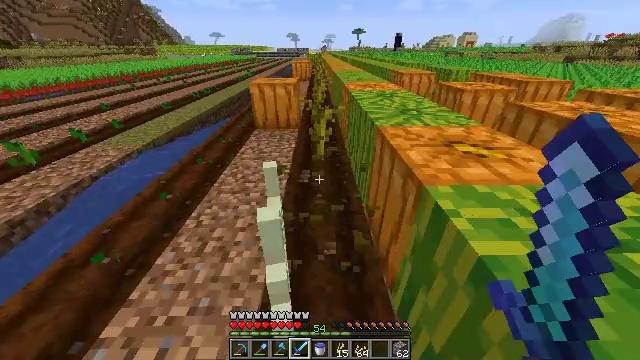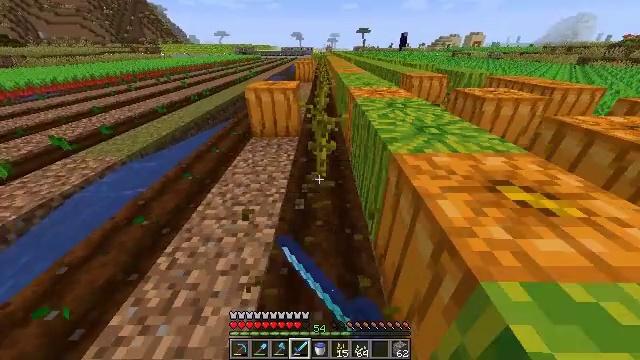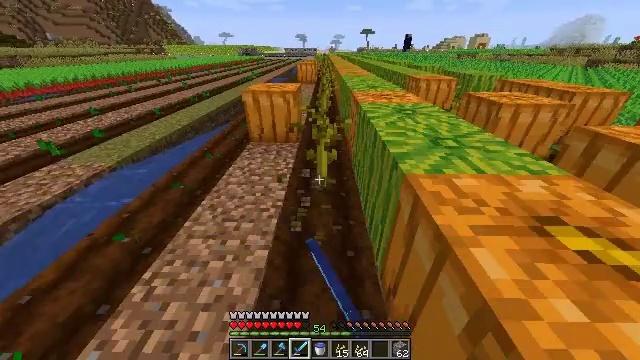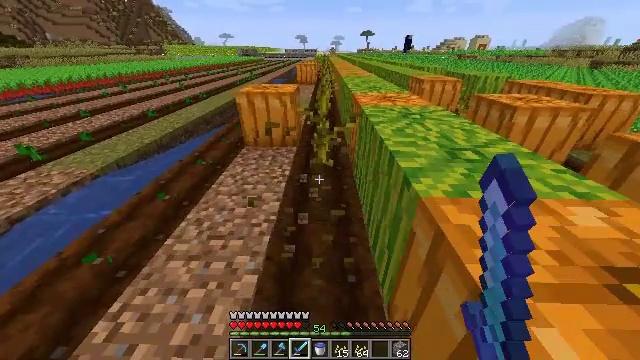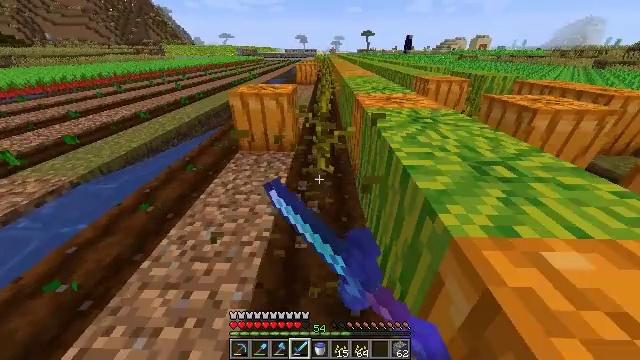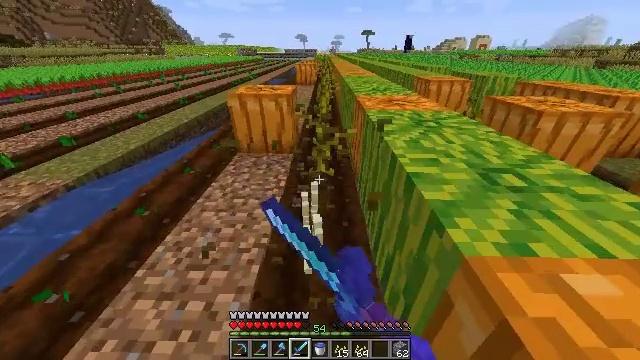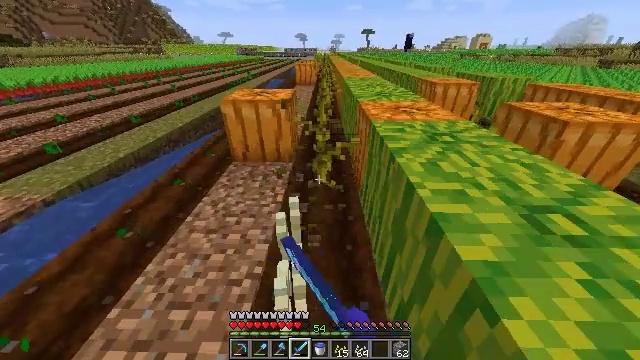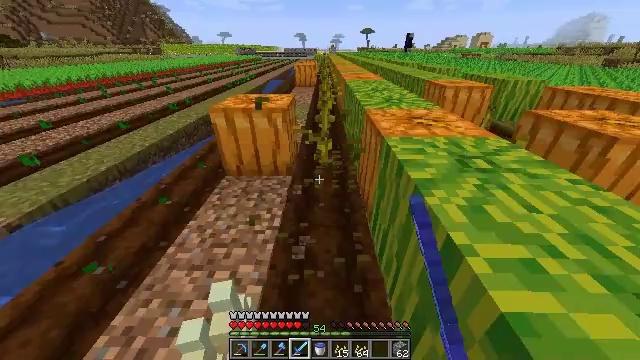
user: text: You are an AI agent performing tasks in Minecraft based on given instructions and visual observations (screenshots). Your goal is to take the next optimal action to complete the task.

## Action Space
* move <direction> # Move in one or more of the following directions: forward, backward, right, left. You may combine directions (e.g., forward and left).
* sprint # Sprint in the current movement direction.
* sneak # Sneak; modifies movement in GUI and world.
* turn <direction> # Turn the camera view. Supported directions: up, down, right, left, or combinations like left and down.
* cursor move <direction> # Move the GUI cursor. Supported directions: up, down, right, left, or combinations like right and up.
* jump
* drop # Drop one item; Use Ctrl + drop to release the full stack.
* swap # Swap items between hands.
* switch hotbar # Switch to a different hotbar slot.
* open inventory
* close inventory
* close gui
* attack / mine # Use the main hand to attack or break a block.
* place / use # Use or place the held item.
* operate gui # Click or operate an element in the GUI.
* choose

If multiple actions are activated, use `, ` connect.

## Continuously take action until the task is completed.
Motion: motion action
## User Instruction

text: Attack the pumpkin stem to gather it.
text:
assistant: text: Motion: move forward, sprint, attack / mine
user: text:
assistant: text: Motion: move forward, sprint, attack / mine
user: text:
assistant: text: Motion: move forward, sprint, attack / mine
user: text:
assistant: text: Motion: move forward, sprint, attack / mine
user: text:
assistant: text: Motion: move forward, sprint, attack / mine
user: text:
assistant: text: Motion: move forward, sprint, attack / mine
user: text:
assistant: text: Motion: move forward, sprint, attack / mine
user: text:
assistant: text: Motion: sprint, attack / mine